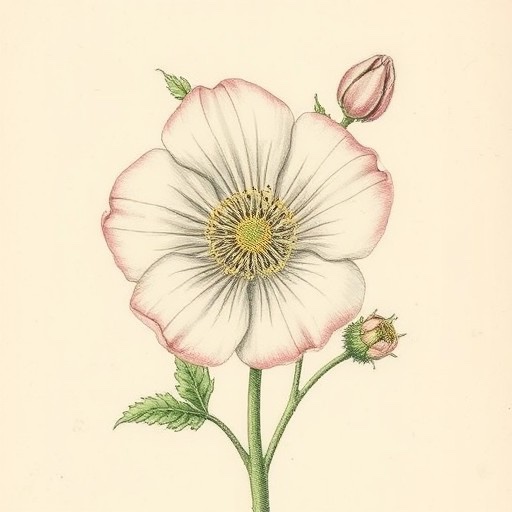
Category: Thank You